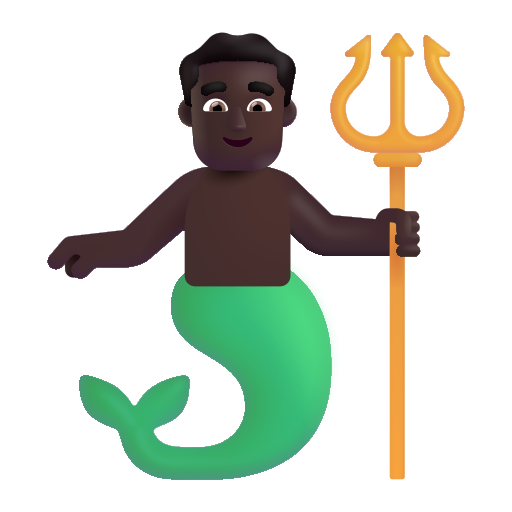
man merpeople color dark